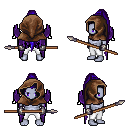
a pixel art fantasy rpg character, male body template, dark elf, purple skin, purple wings, white pants, blue extra-long topknot hairstyle, cloth hood, metal gloves, spear, four views (front, back, left, right), 2x2 character sprite sheet, small pixel art, hard edges, no anti-aliasing